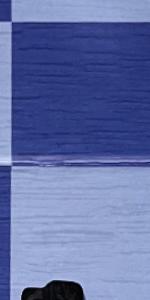
Label: Empty